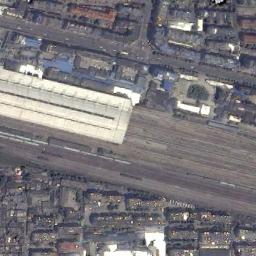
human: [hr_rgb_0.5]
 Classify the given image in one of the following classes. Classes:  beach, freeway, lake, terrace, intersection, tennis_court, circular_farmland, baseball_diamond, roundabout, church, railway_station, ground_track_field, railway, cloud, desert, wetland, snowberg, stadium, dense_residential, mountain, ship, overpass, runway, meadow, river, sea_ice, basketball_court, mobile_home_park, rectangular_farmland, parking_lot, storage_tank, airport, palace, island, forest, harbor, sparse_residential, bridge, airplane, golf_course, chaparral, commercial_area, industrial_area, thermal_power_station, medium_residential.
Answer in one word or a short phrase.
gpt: railway_station